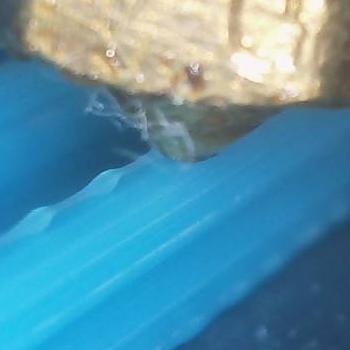
Flow rate: 35%